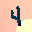
Label: 4